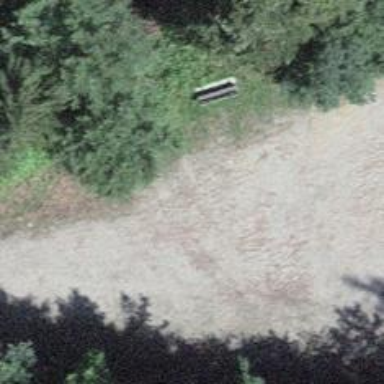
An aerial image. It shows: Bench.